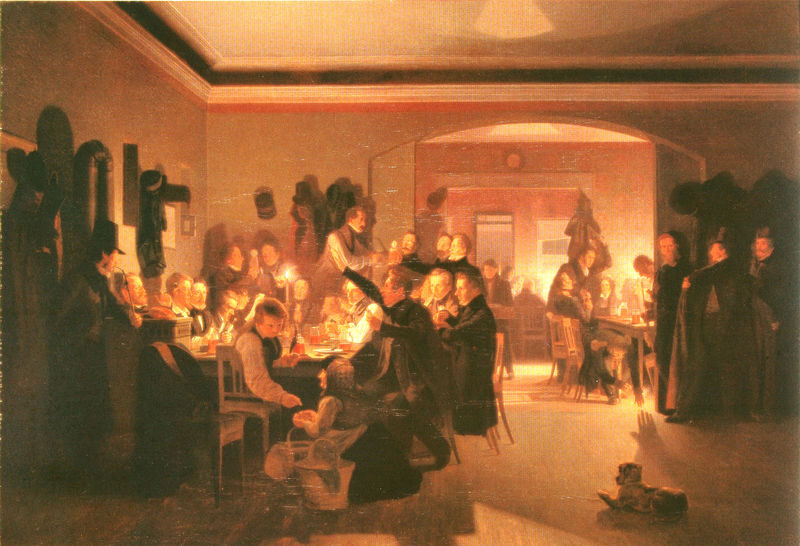
Titel: Künstlergemeinschaft in Fincks Kaffehaus in München
Künstler: Wilhelm Ferdinand Bendz
Standort: Kopenhagen
Institution: Thorvaldsens Museum
Schlagwörter: dunkel, feuer, gemälde, gruppe, hand, mann, schatten, umhang, frauen, menschen, sitzen, abend, bar, braun, fenster, frau, hut, hüte, kleider, licht, männer, nacht, orange, raum, reden, schwarz, stuhl, stühle, szene, tisch, tische, zimmer, hund, rot, fest, gesellschaft, gespräch, herren, versammlung, zylinder, anzug, feier, gelage, gläser, kneipe, lokal, wand, wirtschaft, rahmen, stehen, hände, öl, boden, interieur, mantel, decke, kind, kontrast, rosa, genre, kinder, ofen, bilder, bogen, beobachten, leine, russland, baby, beleuchtung, saal, kartenspiel, runde, pfeife, rauchen, kerze, uhr, korb, kerzen, stuck, durchgang, menzel, stube, leuchten, spitzweg, haken, torbogen, seil, füttern, gaststätte, jacken, mäntel, räume, besuch, kerzenlicht, kerzenschein, raucher, wams, gaderobe, garderobe, gehröcke, bettlerin, männder, hans, drinnen, taufe, almosen, spende, pfeifen, disput, gasthaus, wirtshaus, gaststube, schenke, weihnachten, fets, gerede, kerzebschein, ofeife, ofenrohr, siten, geselligkeit, skandinavien, eiraum, wirschaft, lstube, gastraum, ugaststube, sctühle